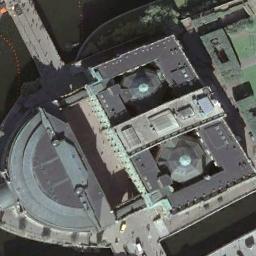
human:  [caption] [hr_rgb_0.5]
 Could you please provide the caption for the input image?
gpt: Several buildings of different shapes are in the palace .

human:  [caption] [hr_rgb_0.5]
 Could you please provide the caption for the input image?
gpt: Half of the roof of this palace is red .

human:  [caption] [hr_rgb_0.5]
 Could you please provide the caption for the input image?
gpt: The palace is on the grass .

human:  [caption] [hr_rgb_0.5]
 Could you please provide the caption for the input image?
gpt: The gray palace has a semi-circular palace and a rectangular buildings .

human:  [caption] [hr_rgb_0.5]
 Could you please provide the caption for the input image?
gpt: A palace with black roofs and two domes .